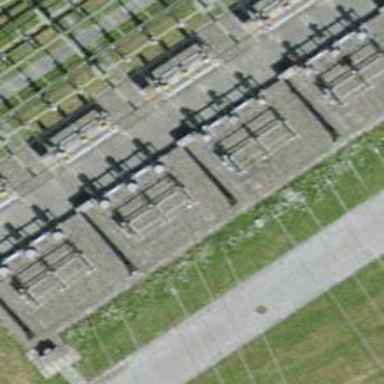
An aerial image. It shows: Insulator used in power systems.